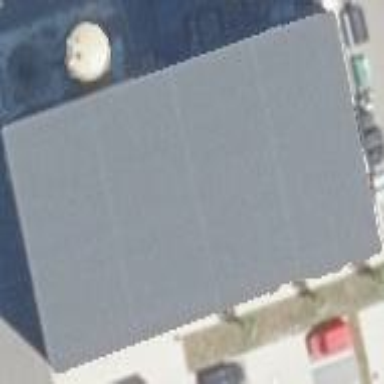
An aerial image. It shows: Industrial building with skillion roof shape.